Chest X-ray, AP view. Patient: 52 years old, sex M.
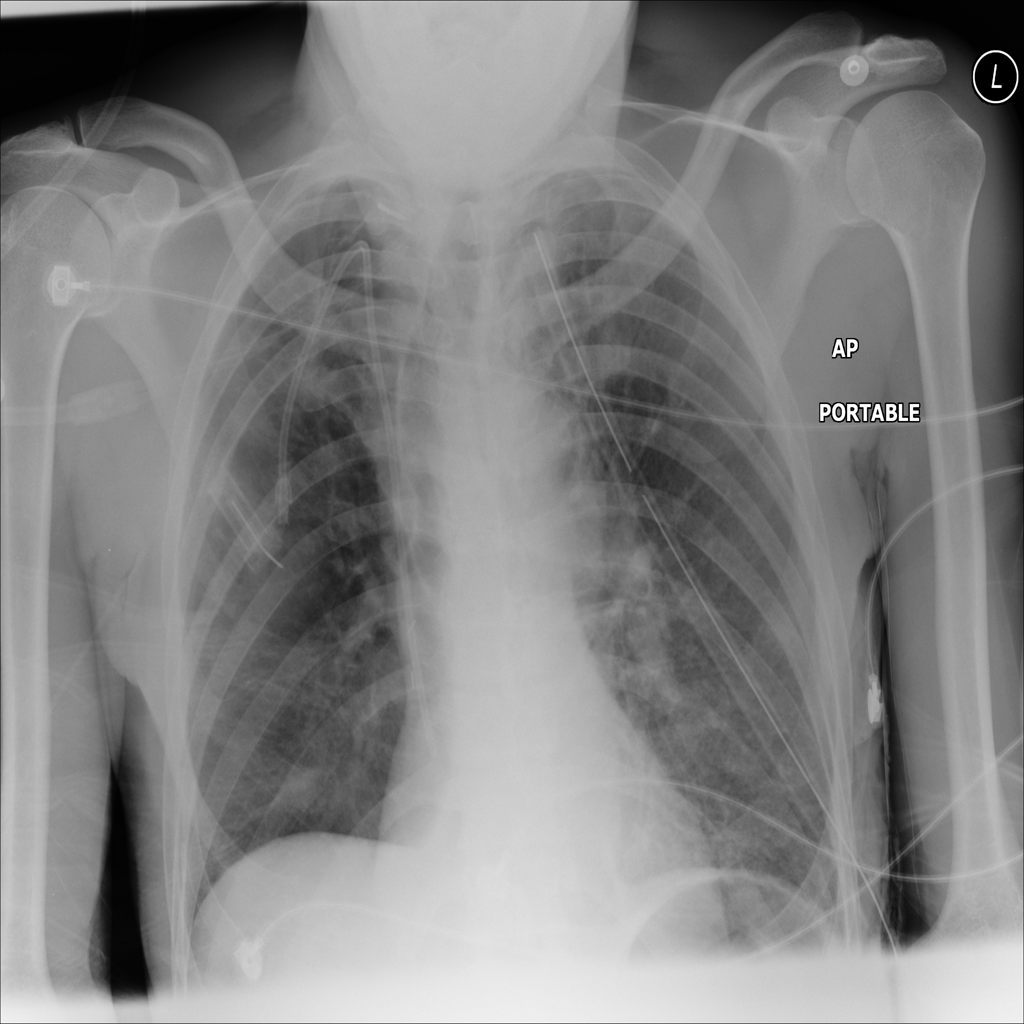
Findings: Infiltration